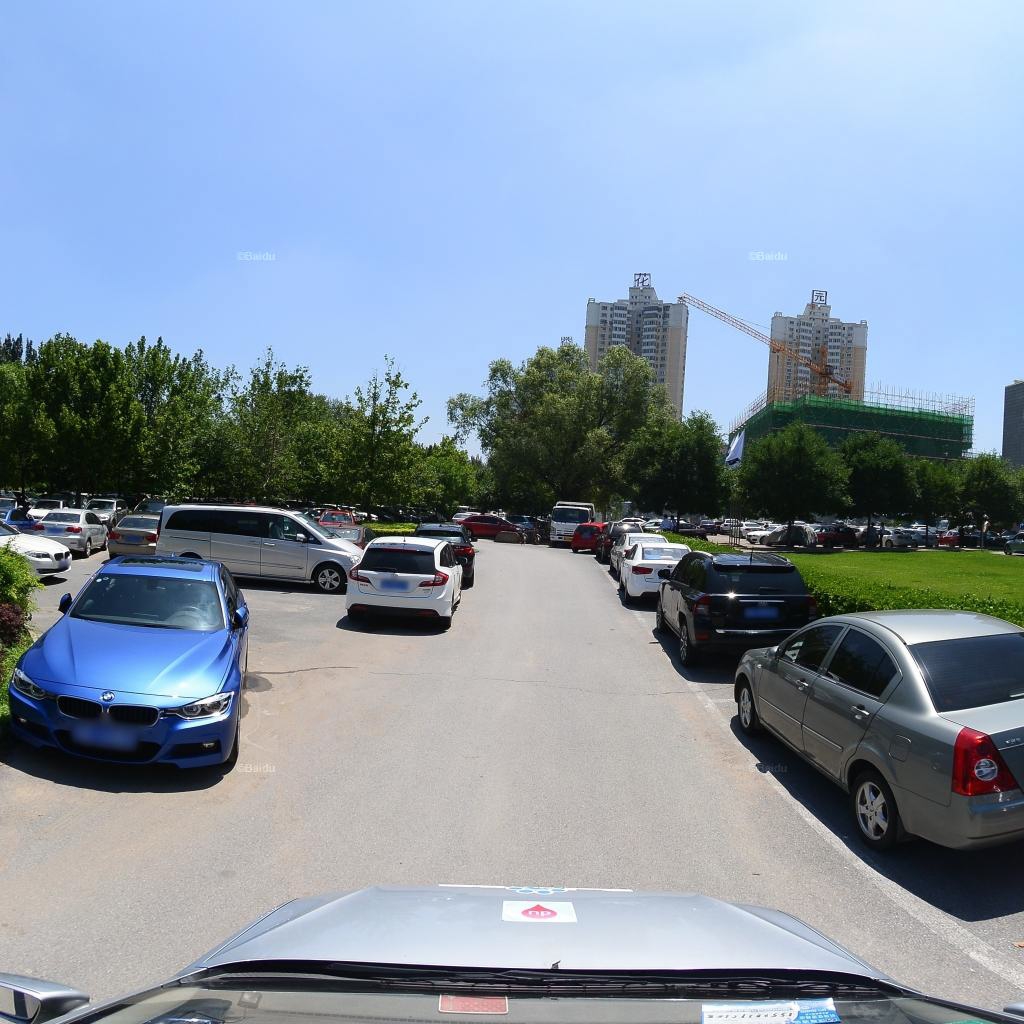
Region: Fengtai
Road damage annotations: transverse crack